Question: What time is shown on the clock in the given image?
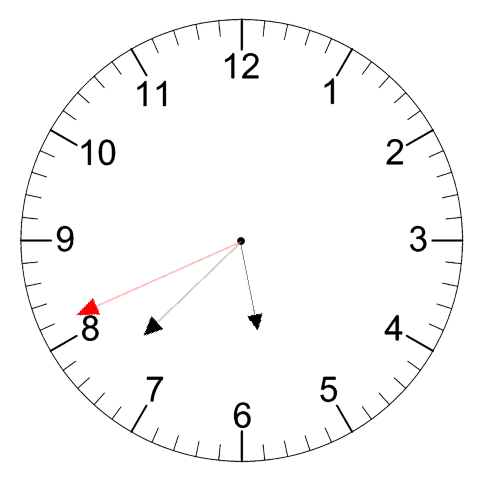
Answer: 05:37:41